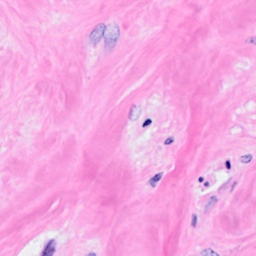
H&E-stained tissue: Breast